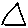
Label: triangle